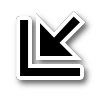
Cursor type: resize_sw
OS/theme: linux-adwaita
Variant: default